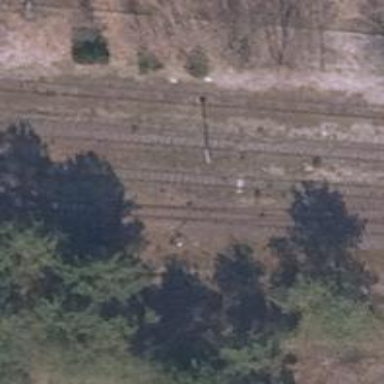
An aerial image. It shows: Railway switch.